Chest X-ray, AP view. Patient: 58 years old, sex F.
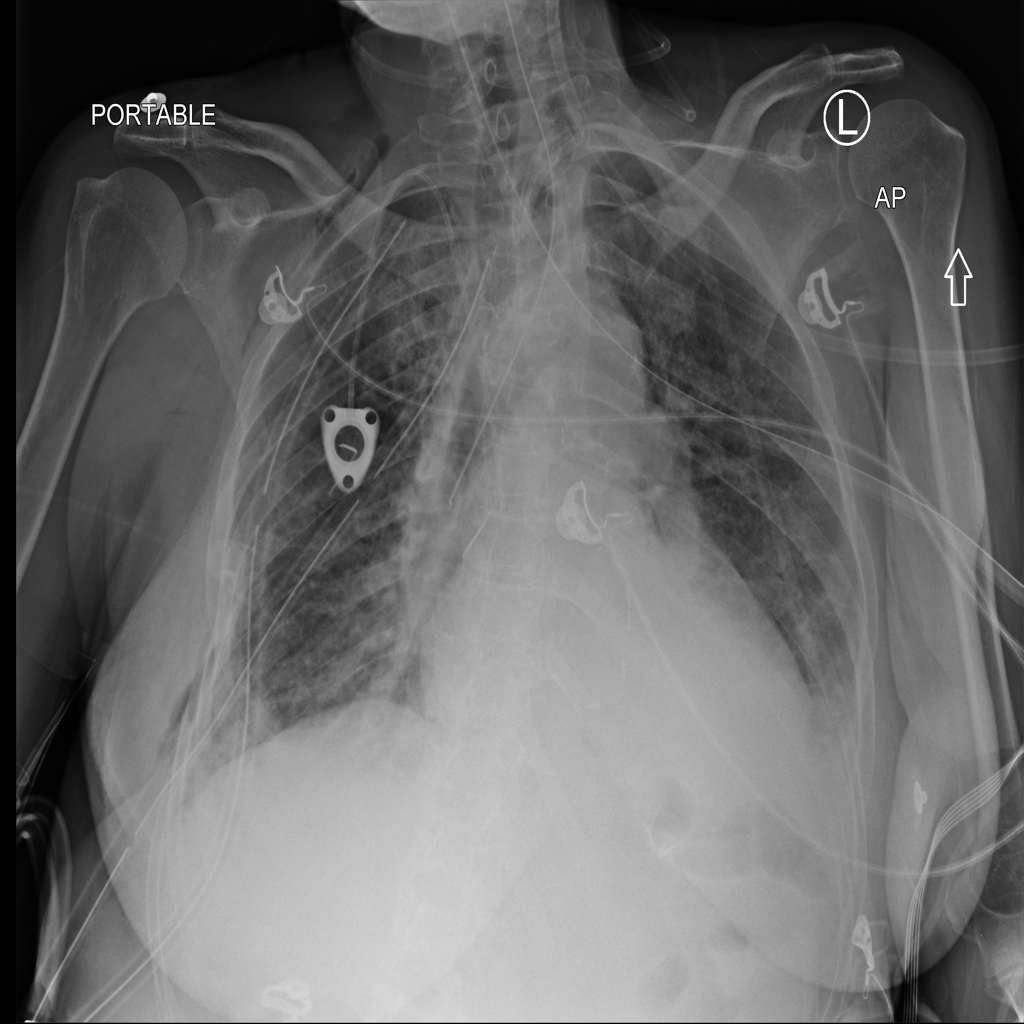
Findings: Atelectasis, Consolidation, Emphysema